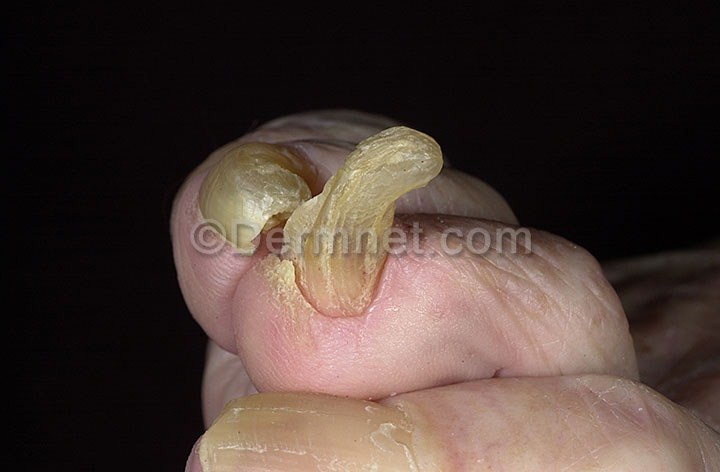
Disease: Nail Fungus and other Nail Disease